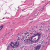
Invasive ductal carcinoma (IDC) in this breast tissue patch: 0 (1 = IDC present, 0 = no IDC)